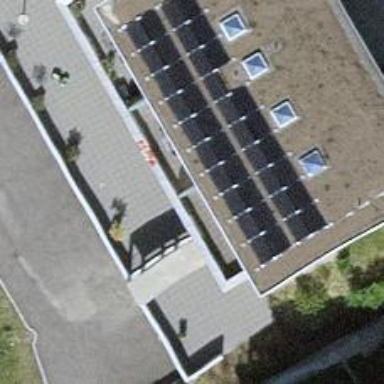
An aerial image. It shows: Solar power generator using photovoltaic panels.